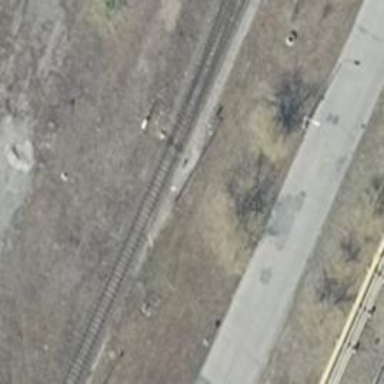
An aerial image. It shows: Railway switch.